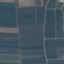
Land use / land cover class: PermanentCrop